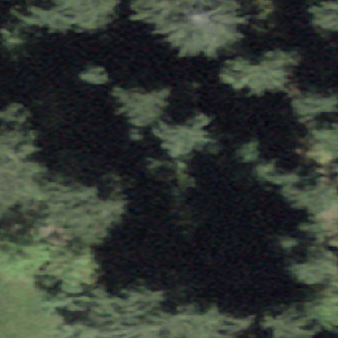
Label: other